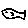
Label: fish